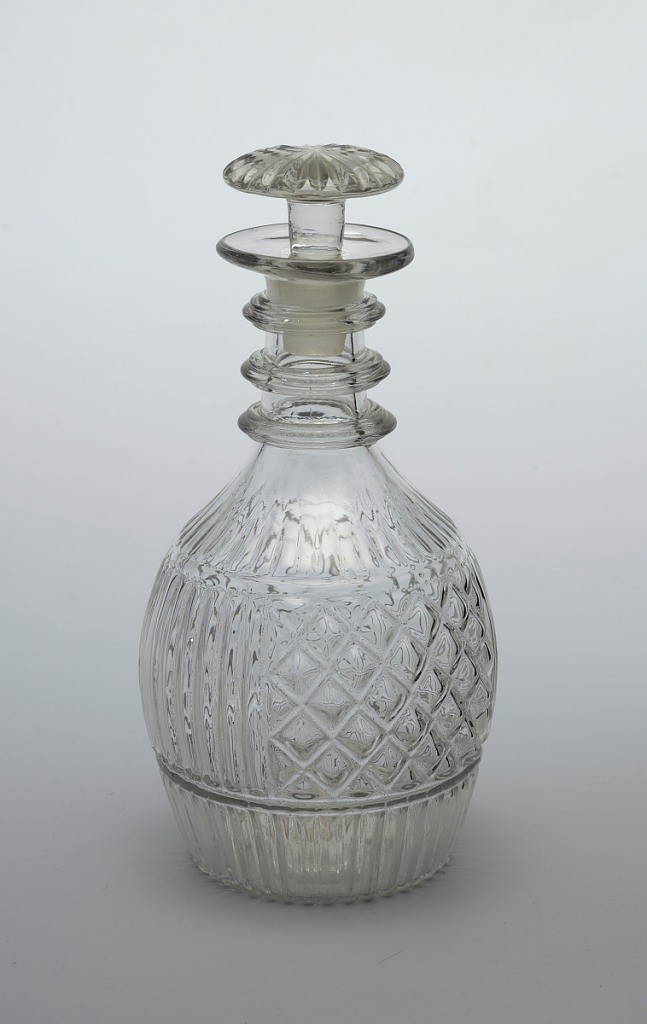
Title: Decanter and stopper
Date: ca. 1810–15
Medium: glass
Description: Bulbous body; 3 triple neck rings; wide flat lip; cut decoration on sides of 5 panels, each with arches on columns covered with fine diamonds and a star in center; prismatic rings around shoulder; mushroom-shaped stopper radially cut.